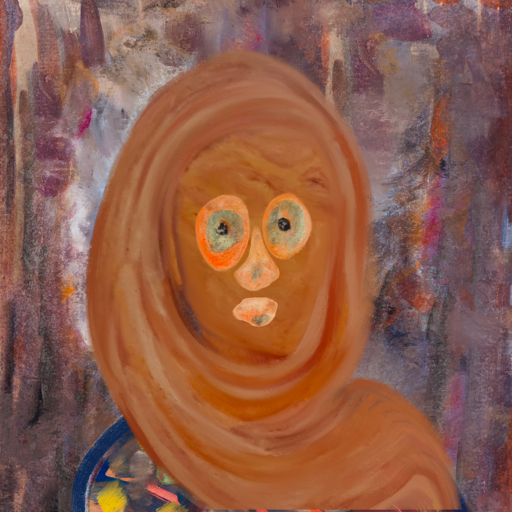
Background: Hypocrite, Head And Neck Front: Pious_Lady, Face Front: Childish, Bust: Mother_And_Son_Mother, Hair Front: Blank, Head Accessory: Pious_Lady_Scarf, Second Necklace: Blank, Necklace: Blank, Baby: Blank